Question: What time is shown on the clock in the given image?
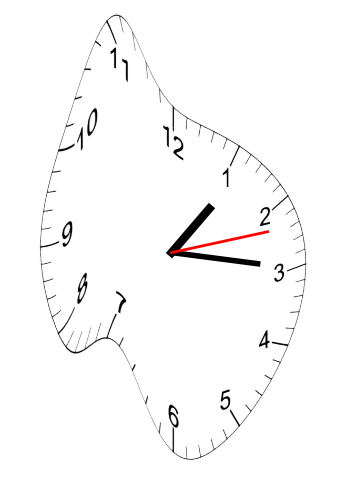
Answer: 01:15:12